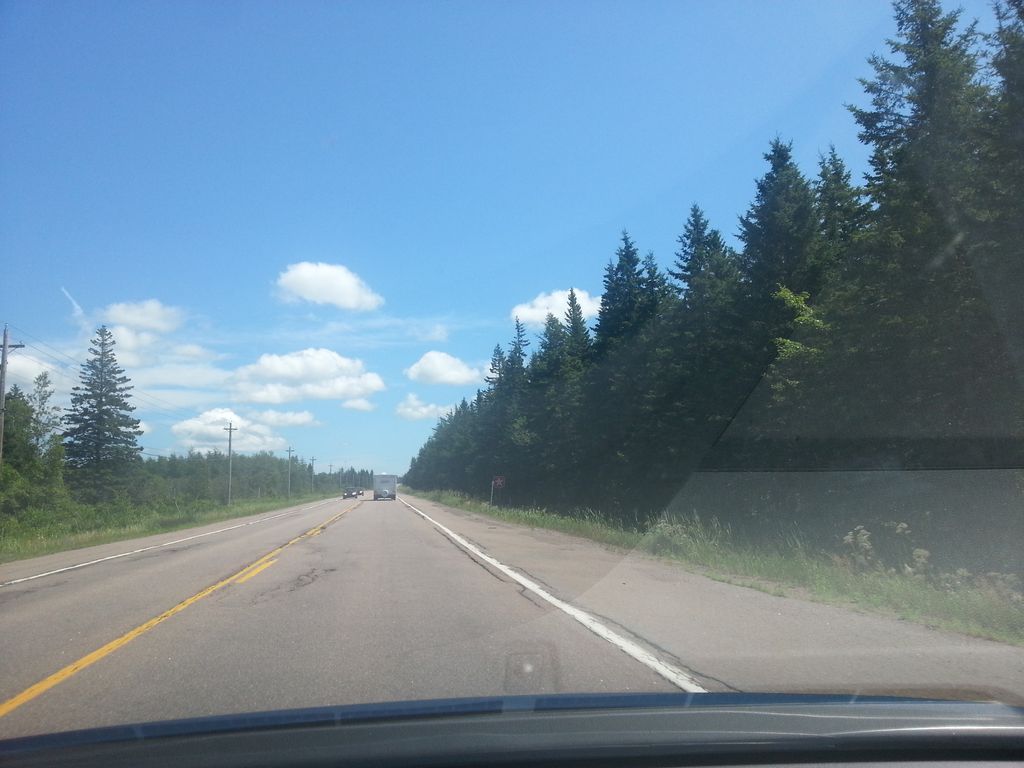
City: charlottetown